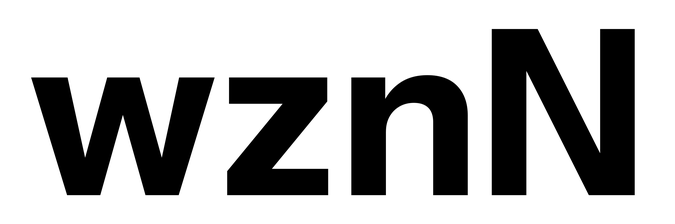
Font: InstrumentSans_Bold